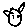
Label: cat